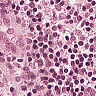
Metastatic tissue present: no